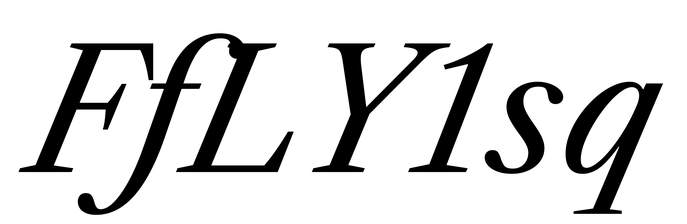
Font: LibreCaslonText-Italic_Italic